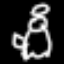
Label: angel